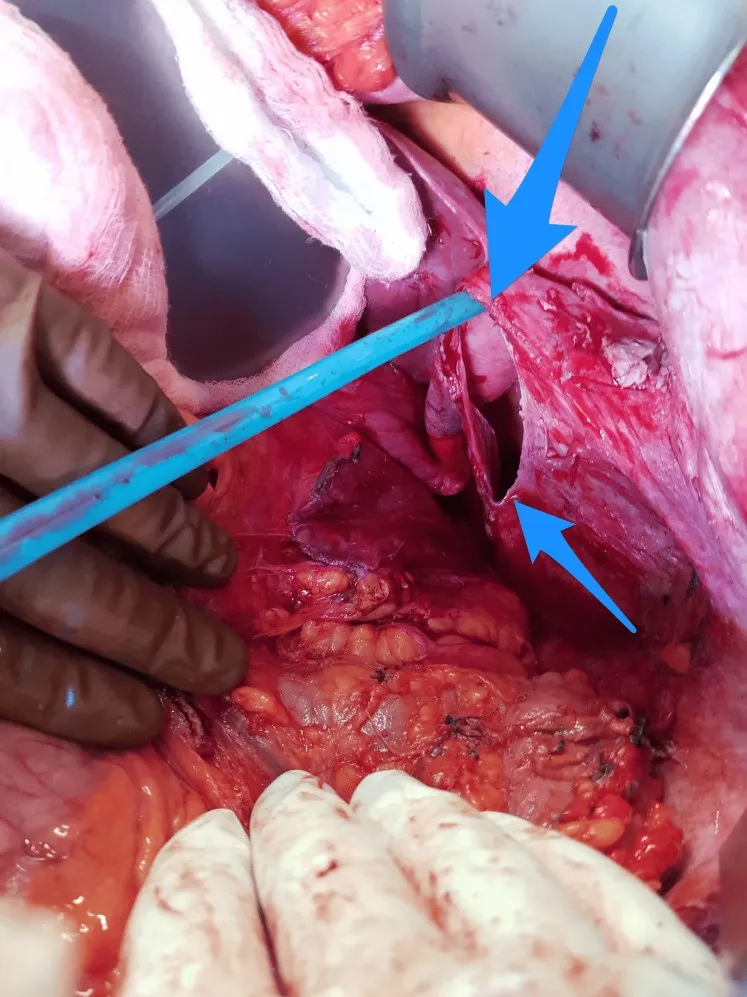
Intraoperative view of the partial diaphragmatic resection (arrows).
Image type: medical_photograph (other_medical_photograph)